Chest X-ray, AP view. Patient: 46 years old, sex M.
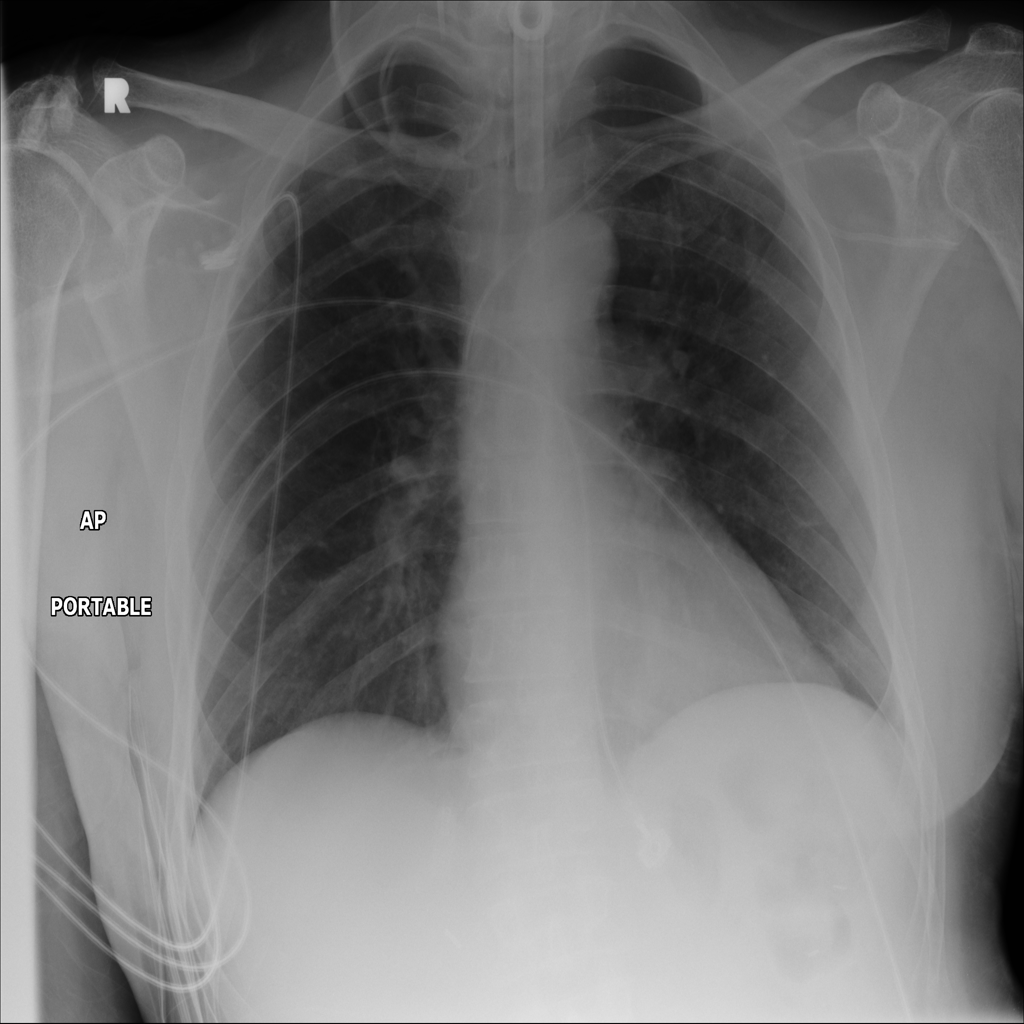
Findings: No Finding